Question: I am trying to make a html email, it works in all browsers except outlook.
I have created two rows on a table, with each row has an image, but there is a white space showing between the image.

'''
<td colspan="2"><img style="display:block" src="images/greenTop02.gif" width="595" height="8" /></td>
'''
Full html code : <URL>
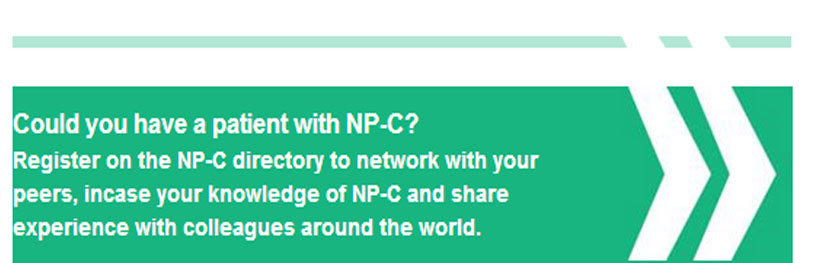
Answer: Try this conditional CSS:
'''
<!--[if gte mso 9]>
<style type="text/css">
table {
mso-table-lspace:0 !important;
mso-table-rspace:0 !important;
}
table td {
border-collapse:collapse !important;
border:none !important;
mso-border-alt:0 !important;
}
</style>
<![endif]-->
<!--[if gte mso 15]>
<style type="text/css">
table {
font-size:1px;
mso-line-height-alt:0;
line-height:0;
mso-margin-top-alt:1px;
}
</style>
<![endif]-->
'''